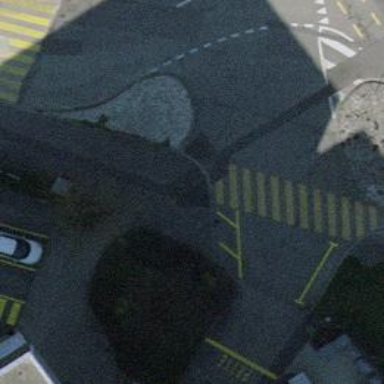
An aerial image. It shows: Asphalt sidewalk along the footway.